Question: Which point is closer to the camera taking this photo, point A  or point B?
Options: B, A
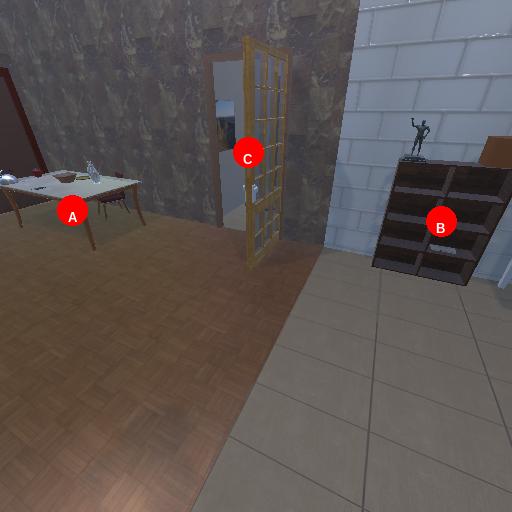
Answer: B